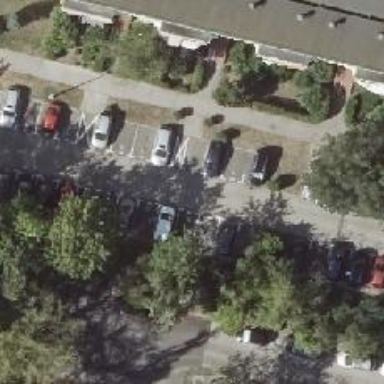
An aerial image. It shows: Concrete parking aisle designated as service road.